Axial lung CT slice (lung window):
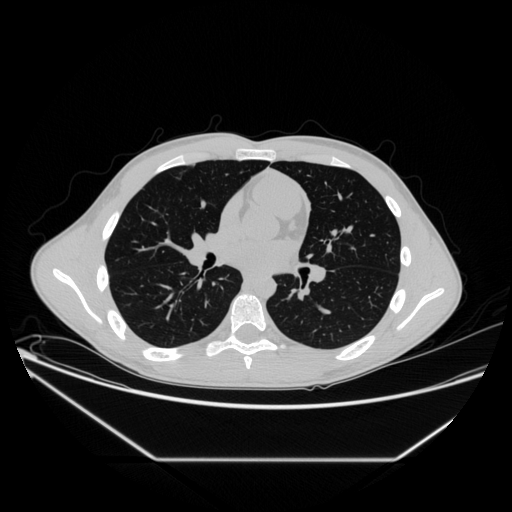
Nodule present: no